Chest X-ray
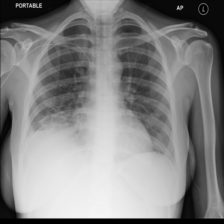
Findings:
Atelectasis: negative
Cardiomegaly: negative
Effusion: negative
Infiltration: positive
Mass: negative
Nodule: negative
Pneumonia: negative
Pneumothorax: negative
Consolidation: negative
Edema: negative
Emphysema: negative
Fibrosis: negative
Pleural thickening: negative
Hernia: negative